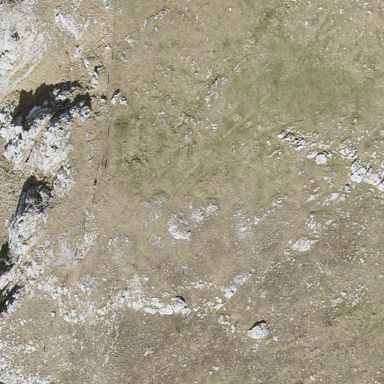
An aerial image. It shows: Landscape of bare rock.